RGB frame:
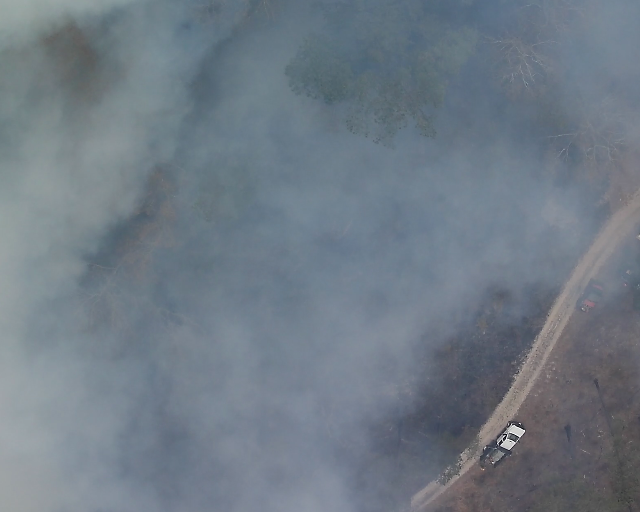
Thermal frame:
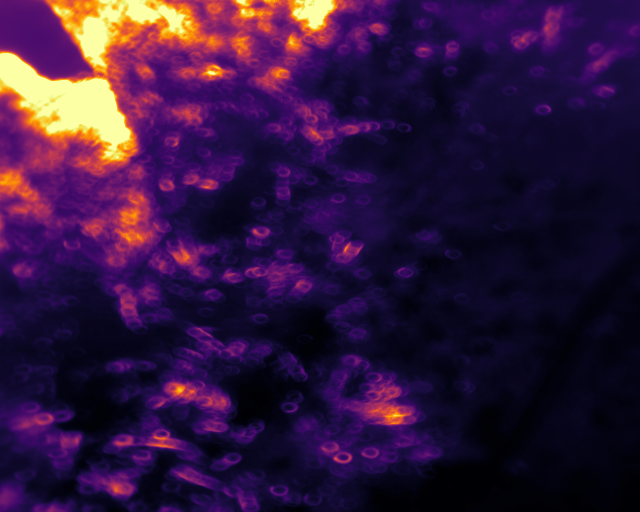
Captured: 2026-02-26 03:09:41
Pixels at or above 80 °C: 45304 (fraction of frame: 0.1383)